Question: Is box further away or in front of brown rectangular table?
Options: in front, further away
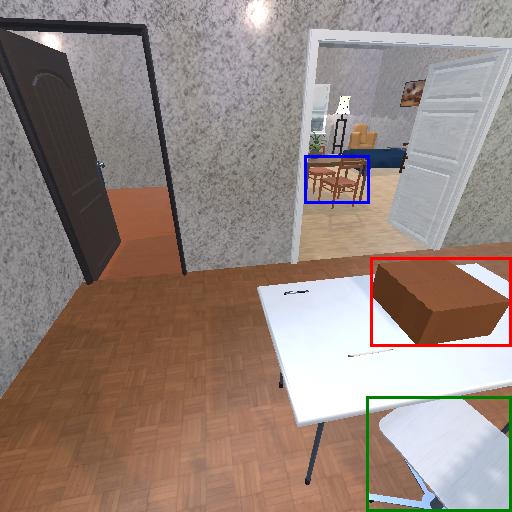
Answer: in front